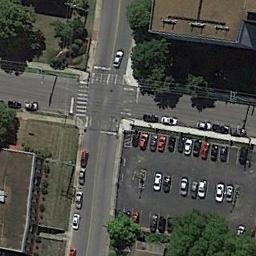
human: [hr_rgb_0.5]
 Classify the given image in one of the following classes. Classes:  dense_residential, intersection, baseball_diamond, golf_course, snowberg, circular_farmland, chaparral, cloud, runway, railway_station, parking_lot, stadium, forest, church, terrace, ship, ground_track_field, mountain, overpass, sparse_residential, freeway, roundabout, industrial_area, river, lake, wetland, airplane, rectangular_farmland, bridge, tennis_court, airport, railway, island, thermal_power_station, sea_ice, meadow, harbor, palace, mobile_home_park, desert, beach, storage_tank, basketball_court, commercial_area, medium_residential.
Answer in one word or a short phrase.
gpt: intersection